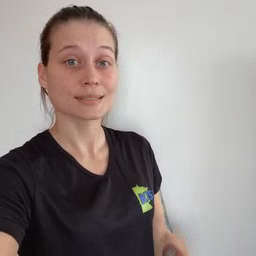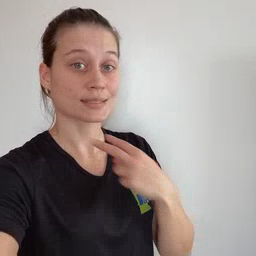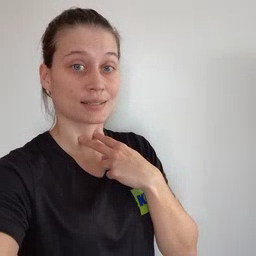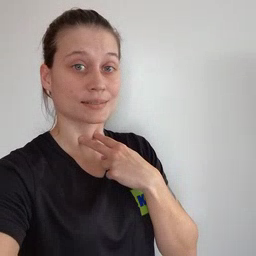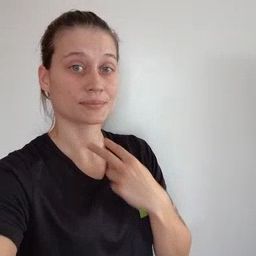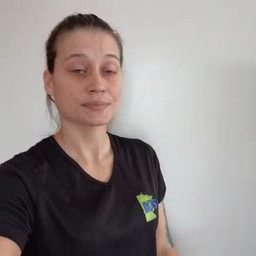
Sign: stuck